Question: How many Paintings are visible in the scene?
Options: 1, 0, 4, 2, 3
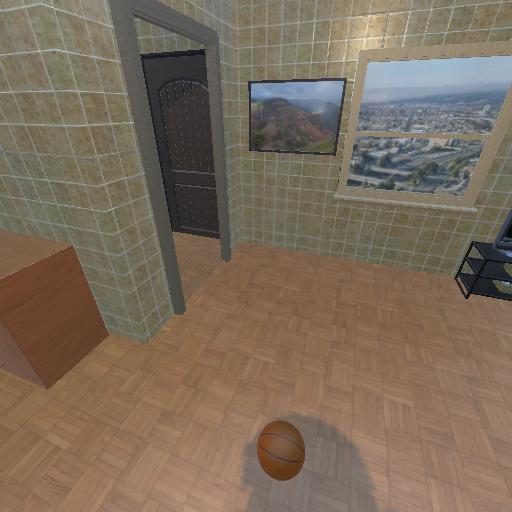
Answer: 1